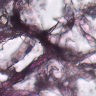
Metastatic tissue present: no